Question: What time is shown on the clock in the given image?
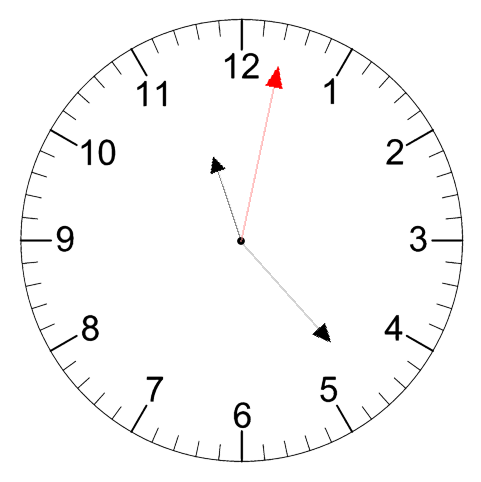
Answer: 11:23:02